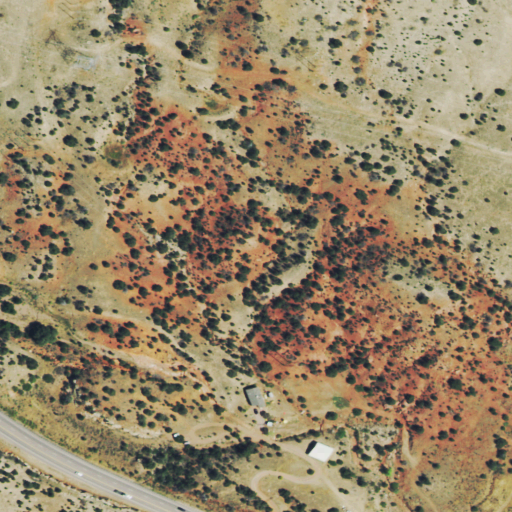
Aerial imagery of gap in Colorado named Devils Gap containing shrub, grassland, medium intensity development, low intensity development, and open development